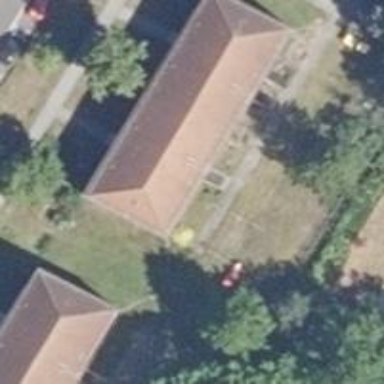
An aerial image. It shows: Hipped roof apartment building.